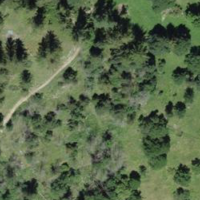
EUNIS habitat code: 23
Species observed at this site:
Dactylorhiza sambucina